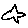
Label: star